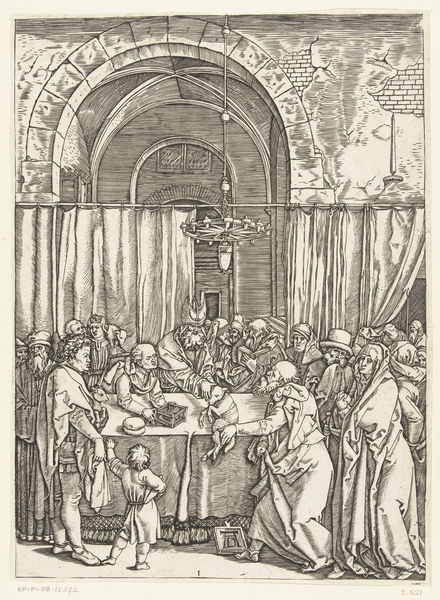
Titel: Joachims offer wordt geweigerd
Künstler: Marcantonio Raimondi
Standort: Amsterdam
Institution: Rijksmuseum
Schlagwörter: menschen, frau, männer, tisch, hund, wand, vorhang, kirche, fransen, kind, personen, grafik, rundbogen, draperie, brot, kronleuchter, leuchter, gewölbe, lamm, druck, stich, altar, priester, tempel, opfer, dürer, prophet, kästchen, durchgänge, hängelampe, lamm gottes